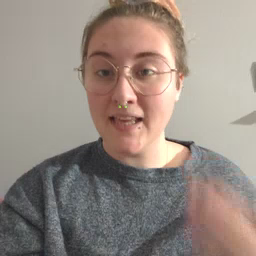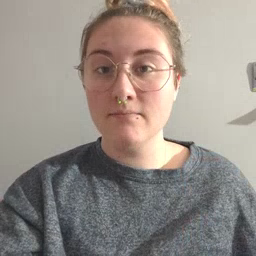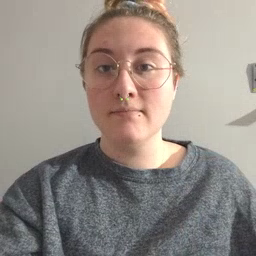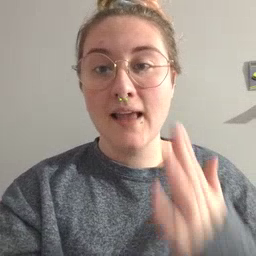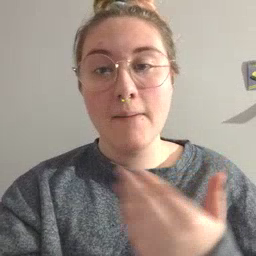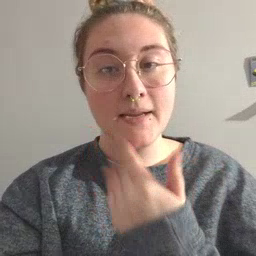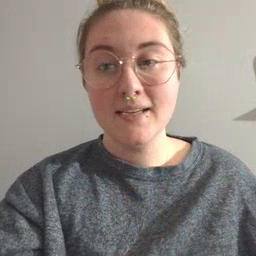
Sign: napkin